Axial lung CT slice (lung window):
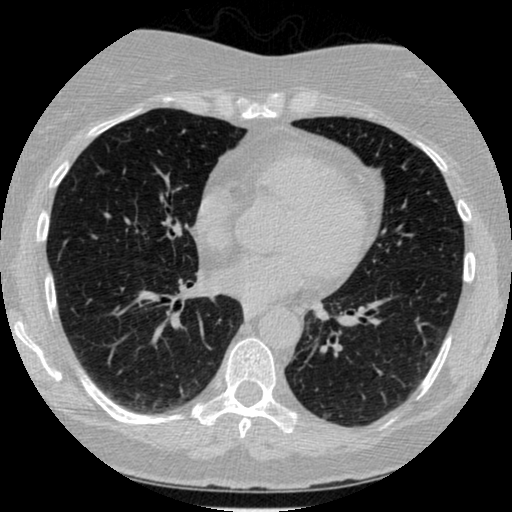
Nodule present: no